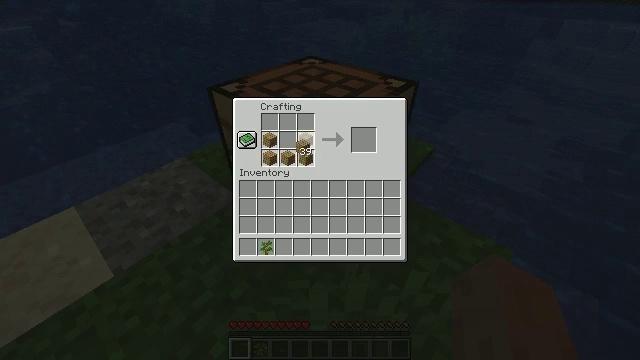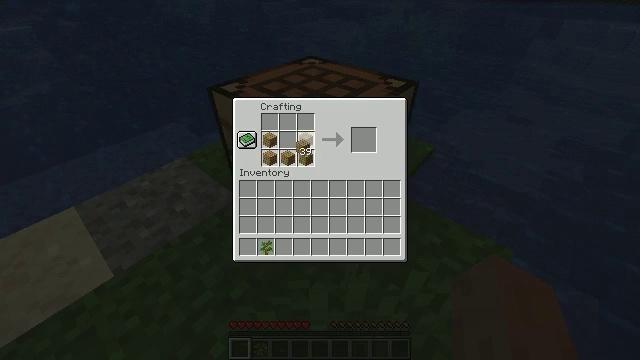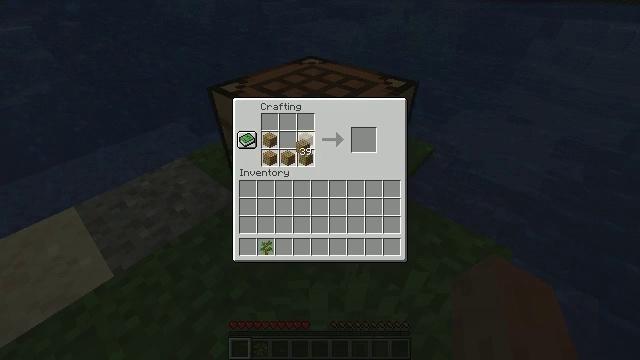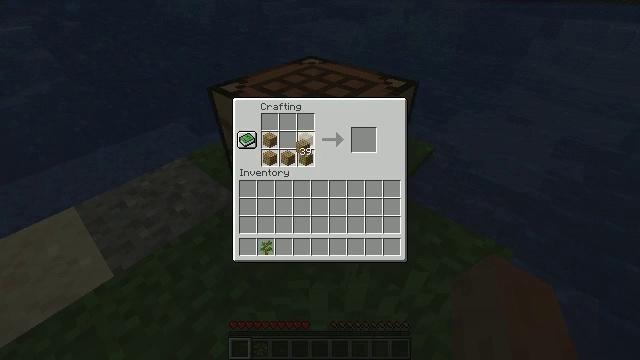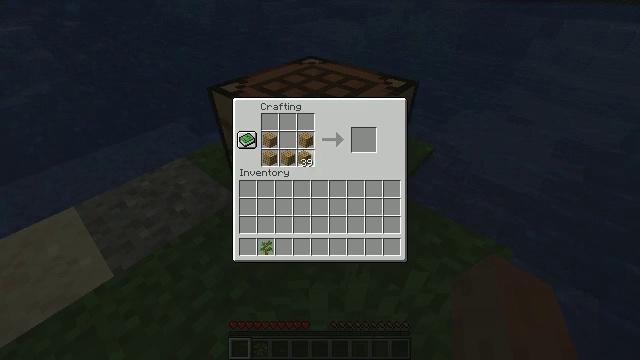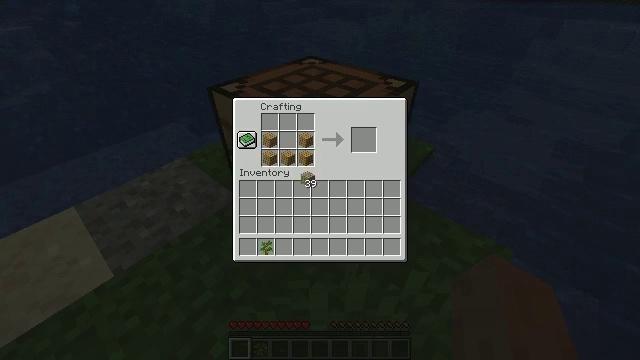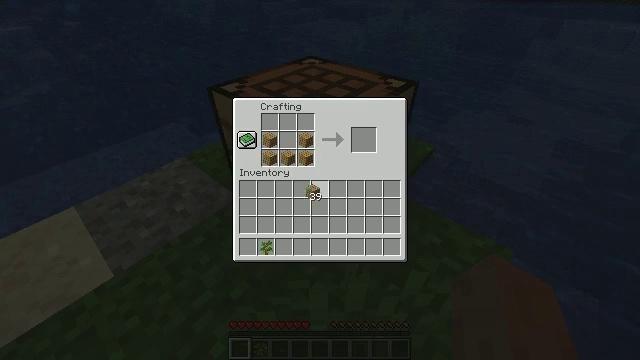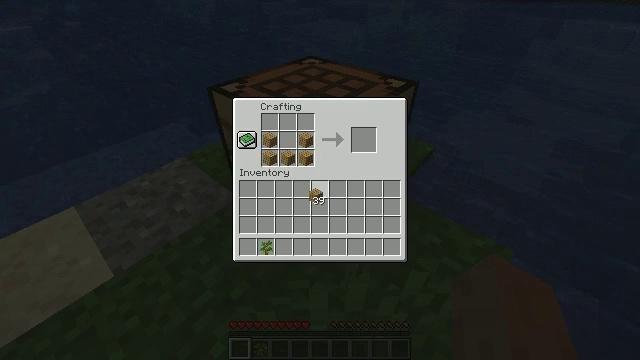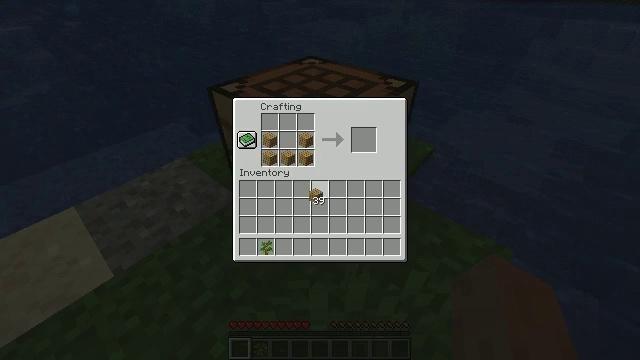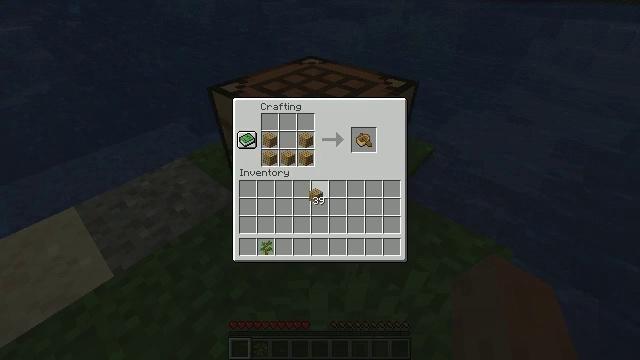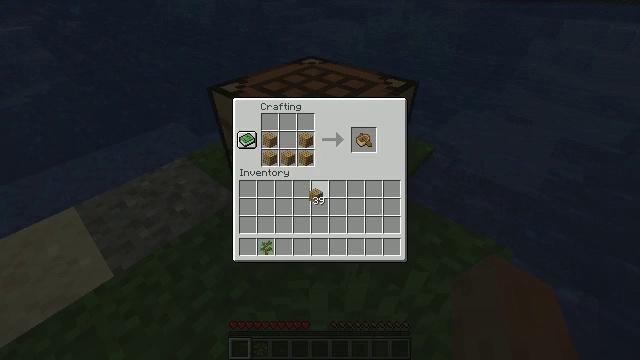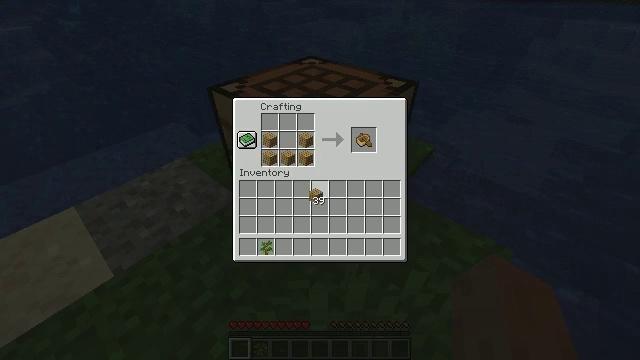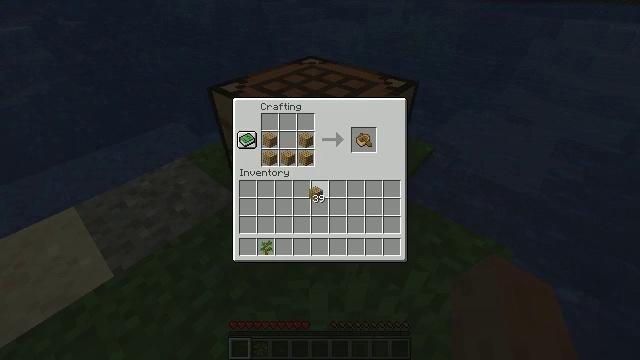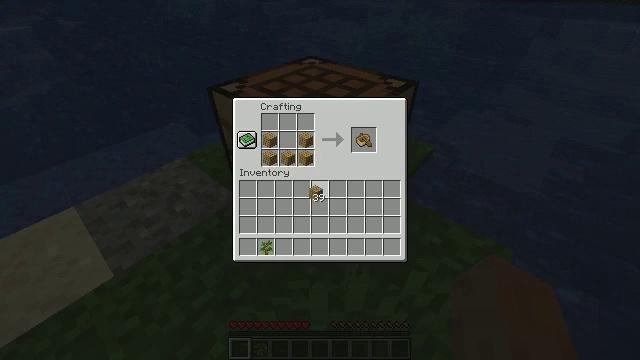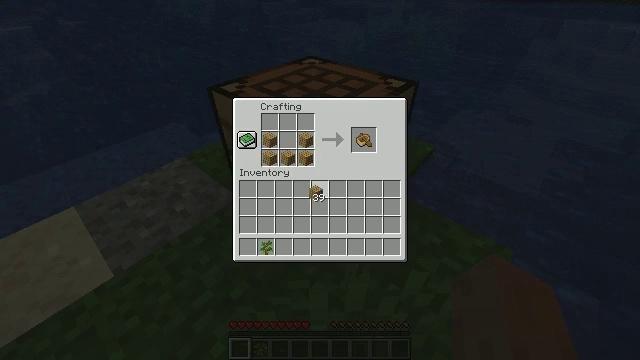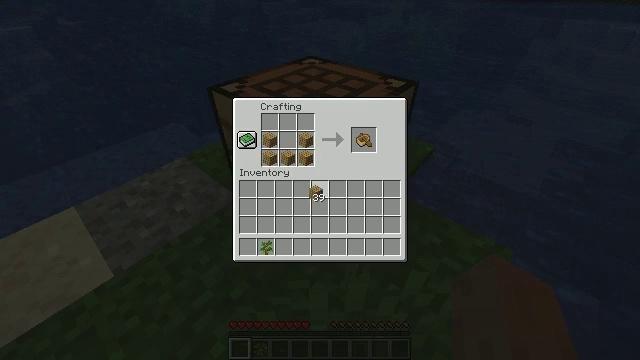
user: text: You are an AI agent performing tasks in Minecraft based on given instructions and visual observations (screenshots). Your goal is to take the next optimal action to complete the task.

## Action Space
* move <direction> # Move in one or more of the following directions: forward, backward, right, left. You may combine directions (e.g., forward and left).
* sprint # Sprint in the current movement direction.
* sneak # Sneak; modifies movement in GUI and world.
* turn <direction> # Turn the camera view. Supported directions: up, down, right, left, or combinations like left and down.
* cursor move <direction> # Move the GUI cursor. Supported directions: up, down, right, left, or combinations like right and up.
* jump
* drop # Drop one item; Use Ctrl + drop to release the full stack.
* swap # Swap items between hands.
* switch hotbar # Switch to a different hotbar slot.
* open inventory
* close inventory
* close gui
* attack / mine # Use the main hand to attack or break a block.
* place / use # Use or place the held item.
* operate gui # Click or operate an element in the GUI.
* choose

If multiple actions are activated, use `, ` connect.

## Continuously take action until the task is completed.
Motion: motion action
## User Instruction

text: Build a oak boat from oak planks.
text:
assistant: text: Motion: choose
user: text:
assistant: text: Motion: choose
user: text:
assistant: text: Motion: choose
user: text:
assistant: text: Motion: cursor move down
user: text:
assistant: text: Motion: cursor move down
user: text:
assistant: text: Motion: cursor move down
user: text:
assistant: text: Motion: no_op
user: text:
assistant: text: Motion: no_op
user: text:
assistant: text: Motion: no_op
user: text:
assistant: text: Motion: no_op
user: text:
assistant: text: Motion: no_op
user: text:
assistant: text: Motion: no_op
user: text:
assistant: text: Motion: no_op
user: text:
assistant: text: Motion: no_op
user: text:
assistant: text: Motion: no_op
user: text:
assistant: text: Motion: no_op
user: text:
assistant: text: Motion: no_op
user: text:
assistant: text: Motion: operate gui
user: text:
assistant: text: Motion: cursor move right and up, operate gui
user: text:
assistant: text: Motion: cursor move right and up
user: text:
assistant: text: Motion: no_op
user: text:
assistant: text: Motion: no_op
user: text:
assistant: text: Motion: no_op
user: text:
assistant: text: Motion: no_op
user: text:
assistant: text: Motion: no_op
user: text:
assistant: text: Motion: no_op
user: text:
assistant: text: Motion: no_op
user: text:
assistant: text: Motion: no_op
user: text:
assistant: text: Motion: no_op
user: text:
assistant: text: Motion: no_op